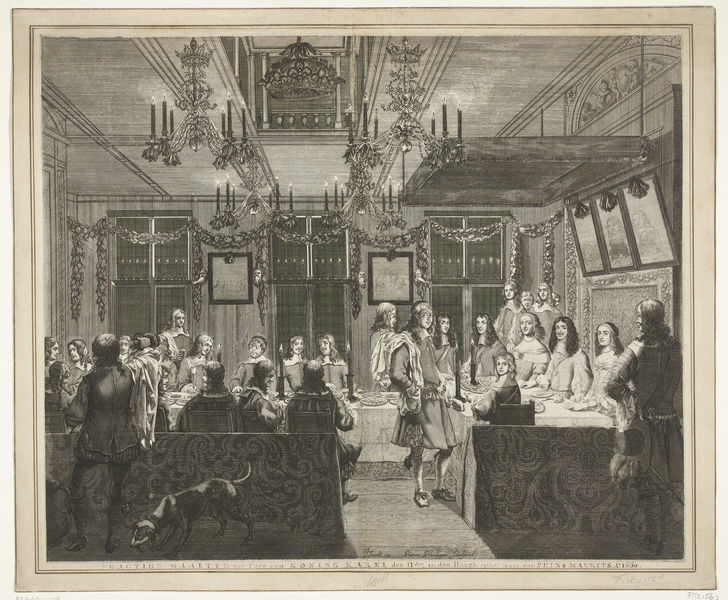
Titel: Feestmaal voor koning Karel II van Engeland in het Mauritshuis te Den Haag
Künstler: Pieter Philippe
Standort: Amsterdam
Institution: Rijksmuseum
Schlagwörter: menschen, fenster, männer, nacht, raum, schwarz, stühle, tisch, zimmer, hund, fest, gesellschaft, leute, versammlung, bild, spiegel, adel, decke, personen, adelige, perücke, saal, tafel, leuchter, girlanden, geometrie, abendgesellschaft, dinner, ^nacht